Interaction volume radius: 10 \u00c5
Interaction volume height: 15 \u00c5
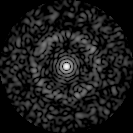
Disorder parameter: 0.8083